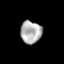
Tissue: prostate
Cell type: T cells
Senescence score: 0.3463
Nuclear area (px): 466
Mean DAPI intensity: 176.82